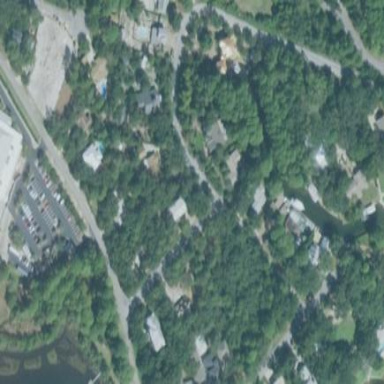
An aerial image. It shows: Single-family residential area.